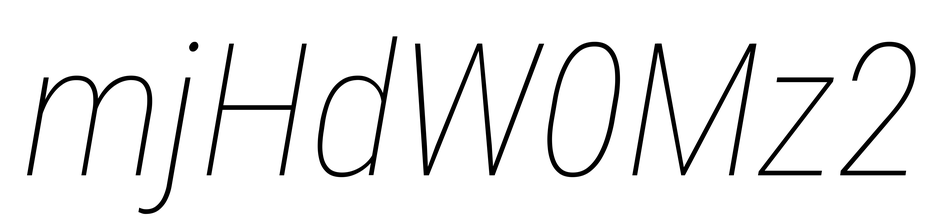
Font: Roboto-Italic_Condensed_Thin_Italic